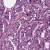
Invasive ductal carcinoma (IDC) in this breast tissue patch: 1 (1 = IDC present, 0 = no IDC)